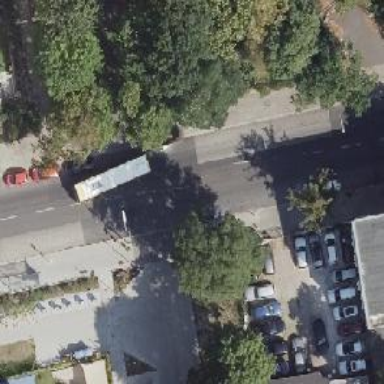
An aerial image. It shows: Tertiary road with asphalt surface. There are separate sidewalks on both sides and parking lane on the right.